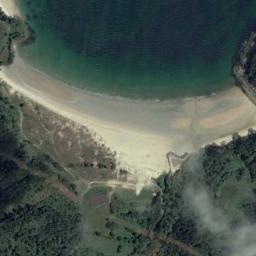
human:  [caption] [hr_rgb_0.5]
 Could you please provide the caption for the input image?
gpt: Blue water and green woodland by the beach .

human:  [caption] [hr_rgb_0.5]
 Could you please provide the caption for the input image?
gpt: The beach is made up of deep green seawater and dense trees .

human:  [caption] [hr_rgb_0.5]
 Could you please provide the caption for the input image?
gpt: There are a few people on the beach .

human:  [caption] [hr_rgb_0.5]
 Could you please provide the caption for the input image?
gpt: The beach with white sand and the land next to the beach is covered with some green plants .

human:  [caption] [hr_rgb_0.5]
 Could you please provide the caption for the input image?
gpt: The grass is beside the beach .